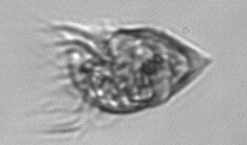
Label: Strombidium_morphotype1